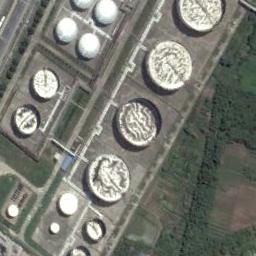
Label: storage_tank